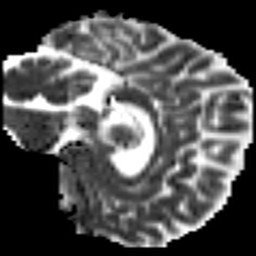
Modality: MD
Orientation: sagittal
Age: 33
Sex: male
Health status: ill
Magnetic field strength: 3 T
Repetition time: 9 s
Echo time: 0.093 s